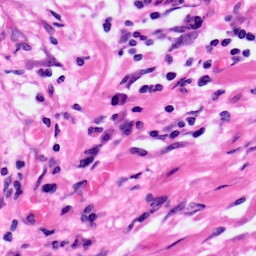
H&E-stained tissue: Pancreatic